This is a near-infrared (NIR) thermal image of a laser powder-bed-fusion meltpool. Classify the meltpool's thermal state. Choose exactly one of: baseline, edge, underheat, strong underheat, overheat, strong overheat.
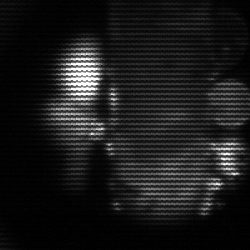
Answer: strong underheat